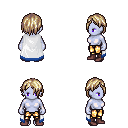
a pixel art fantasy rpg character, female body template, dark elf, purple skin, white trimmed cape, gold greaves, white blonde bangs hairstyle, maroon shoes, four views (front, back, left, right), 2x2 character sprite sheet, small pixel art, hard edges, no anti-aliasing